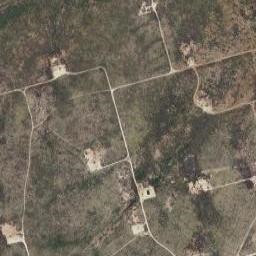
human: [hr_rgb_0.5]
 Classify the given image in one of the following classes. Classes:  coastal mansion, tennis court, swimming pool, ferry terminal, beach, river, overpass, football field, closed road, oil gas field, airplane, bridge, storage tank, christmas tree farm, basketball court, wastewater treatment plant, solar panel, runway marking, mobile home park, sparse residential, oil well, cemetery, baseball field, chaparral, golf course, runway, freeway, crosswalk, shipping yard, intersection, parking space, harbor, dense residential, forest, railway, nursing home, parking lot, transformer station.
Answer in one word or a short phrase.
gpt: oil gas field